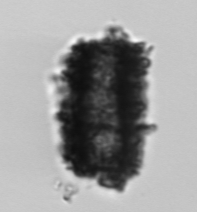
Label: Thalassiosira_TAG_external_detritus